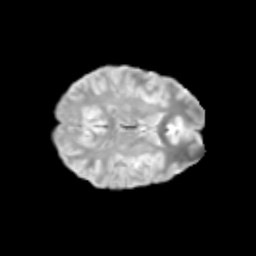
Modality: T2w
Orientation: axial
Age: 10
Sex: female
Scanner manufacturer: siemens
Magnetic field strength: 3 T
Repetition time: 3.8 s
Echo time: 0.07 s